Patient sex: F
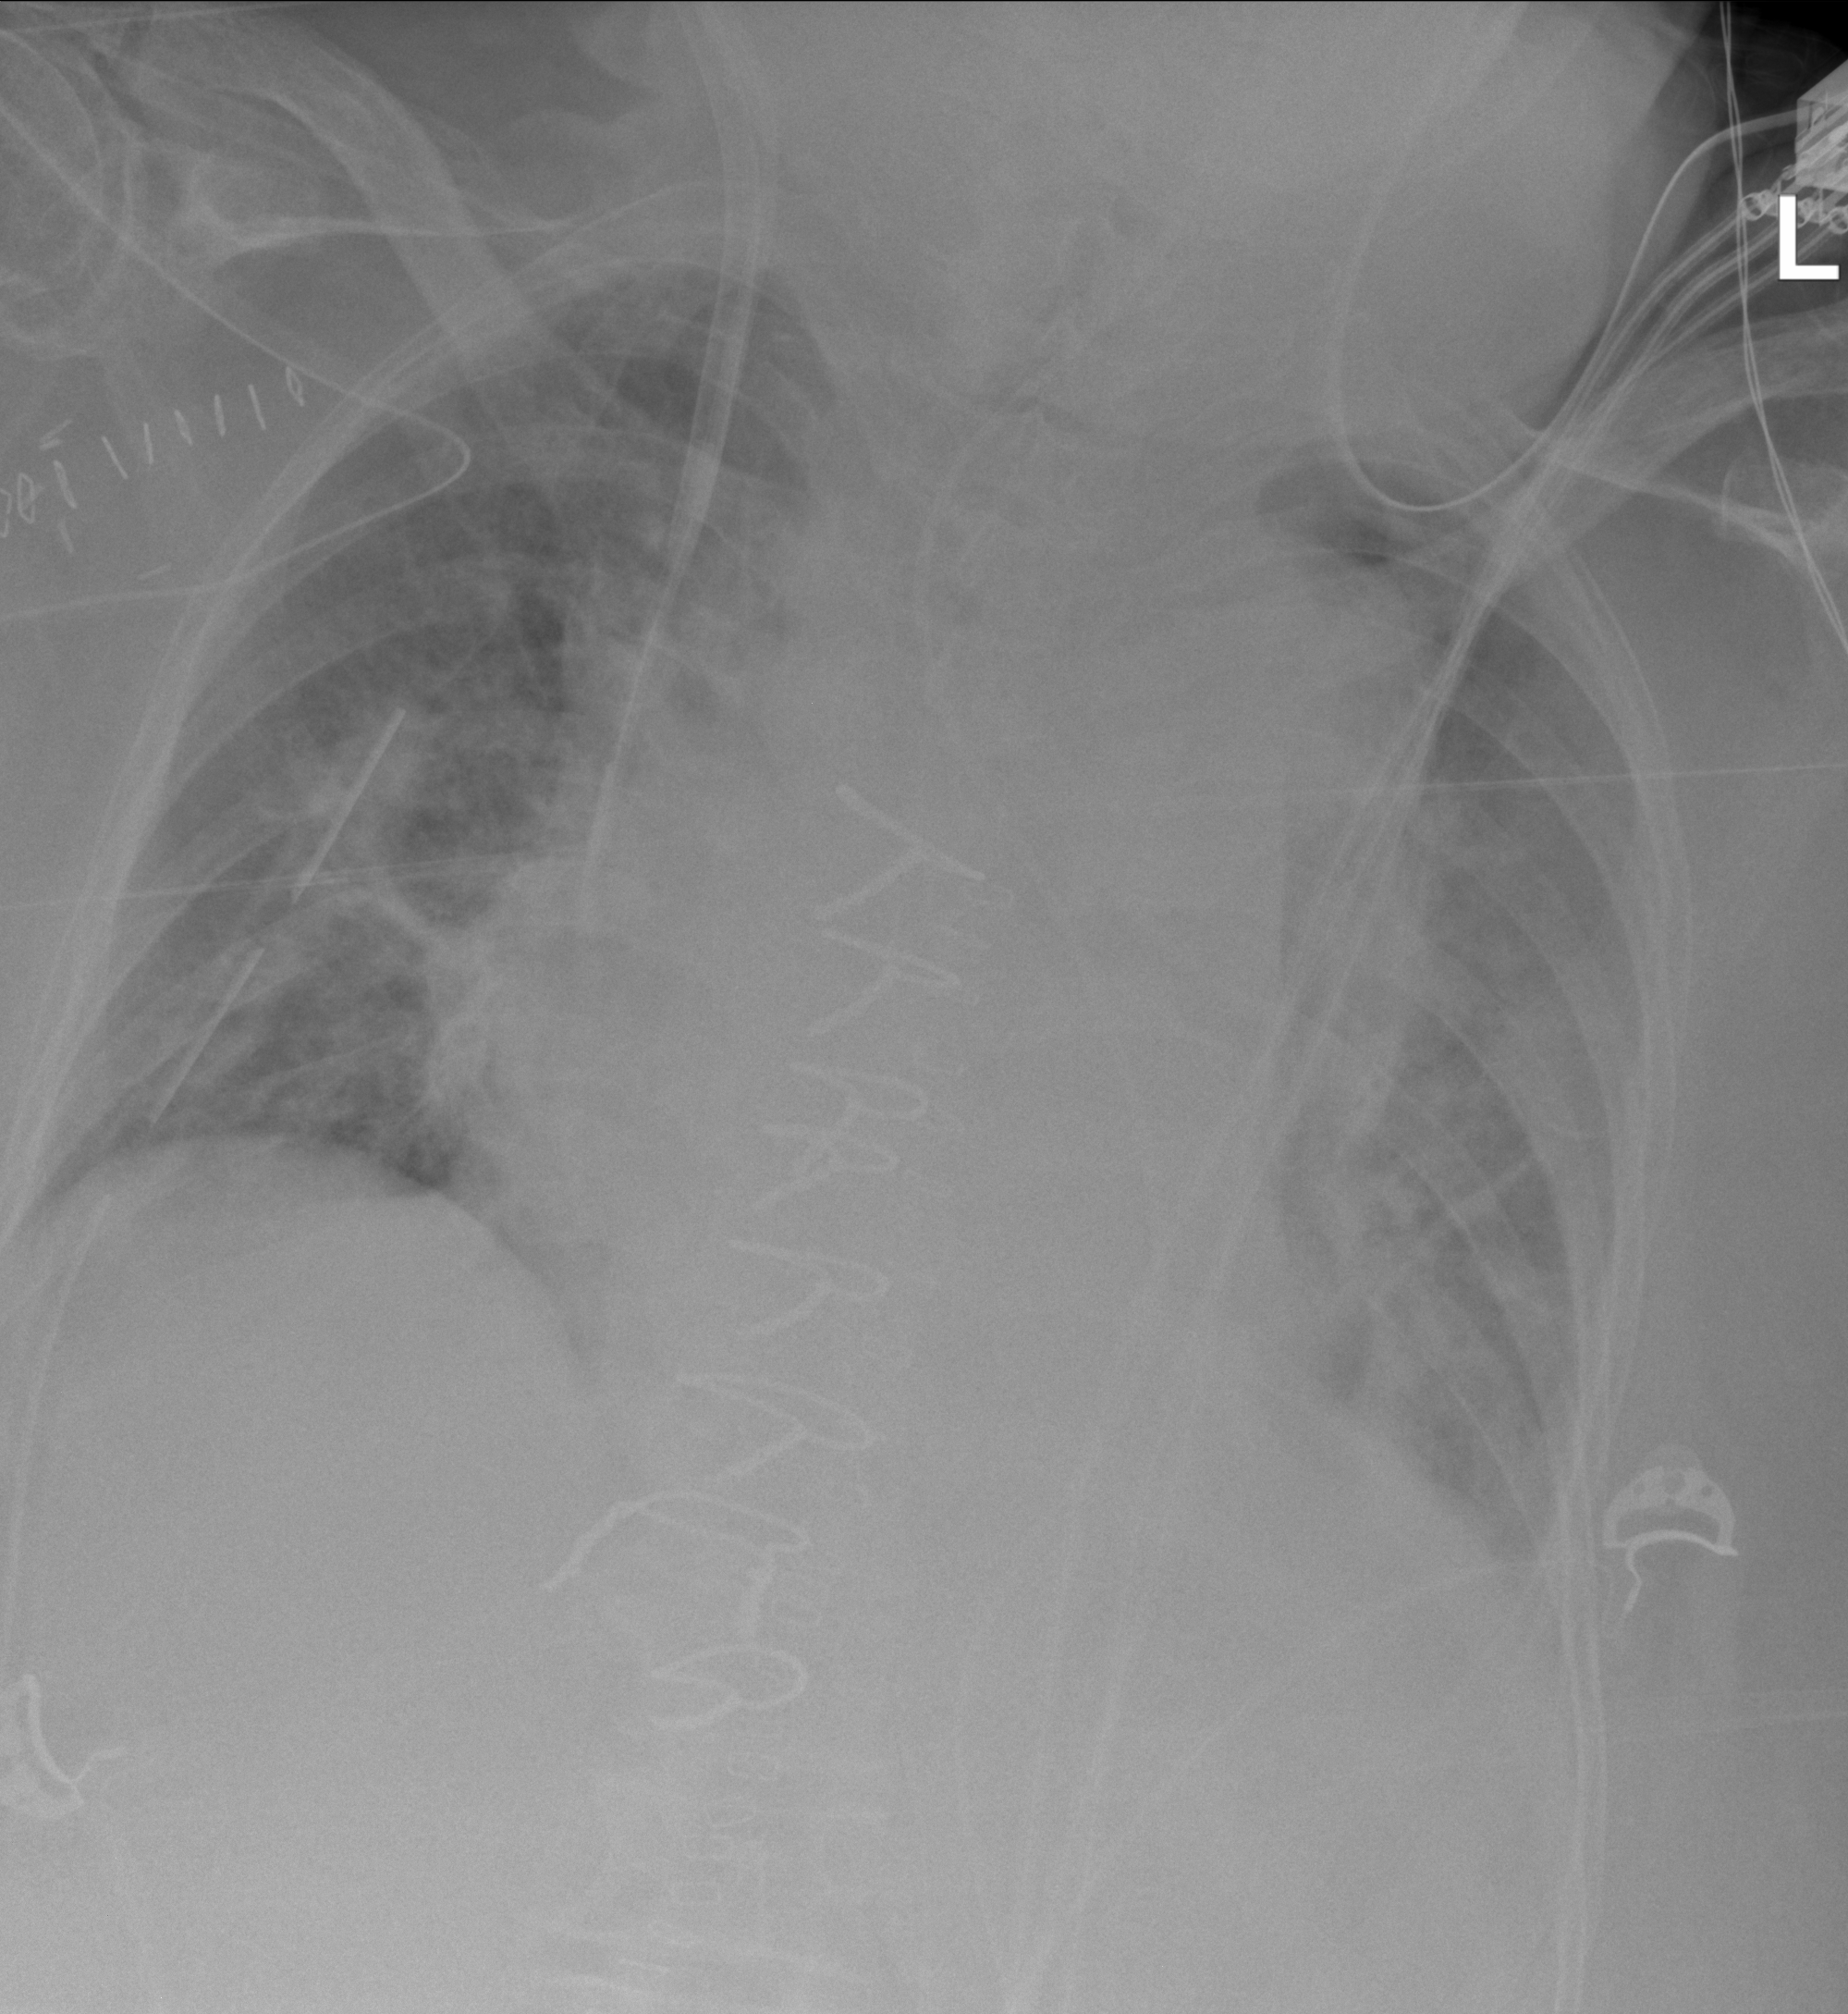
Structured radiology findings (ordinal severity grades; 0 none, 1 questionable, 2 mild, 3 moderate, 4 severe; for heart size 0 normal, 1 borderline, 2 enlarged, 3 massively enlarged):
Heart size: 2
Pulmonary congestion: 2
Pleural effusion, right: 0
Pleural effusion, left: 1
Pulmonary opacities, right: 2
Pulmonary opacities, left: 2
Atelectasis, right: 2
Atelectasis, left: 2